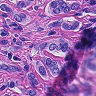
Metastatic tissue present: yes